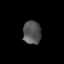
Tissue: skin
Cell type: Epithelial cells
Senescence score: 0.2683
Nuclear area (px): 411
Mean DAPI intensity: 84.273